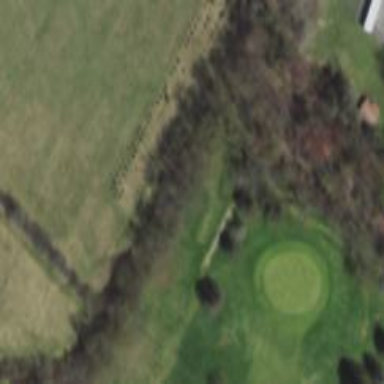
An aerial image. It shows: Golf tee.